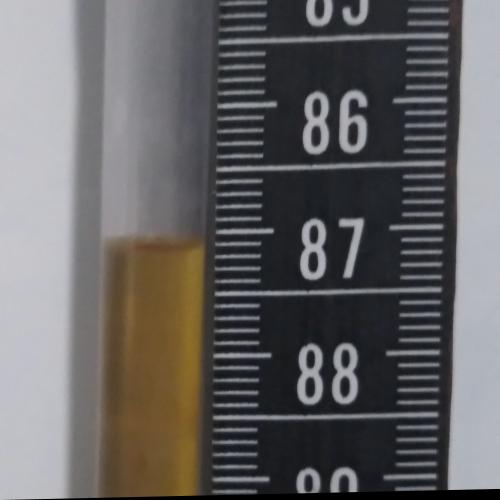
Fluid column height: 87.1 cm